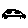
Label: car